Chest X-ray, PA view. Patient: 38 years old, sex F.
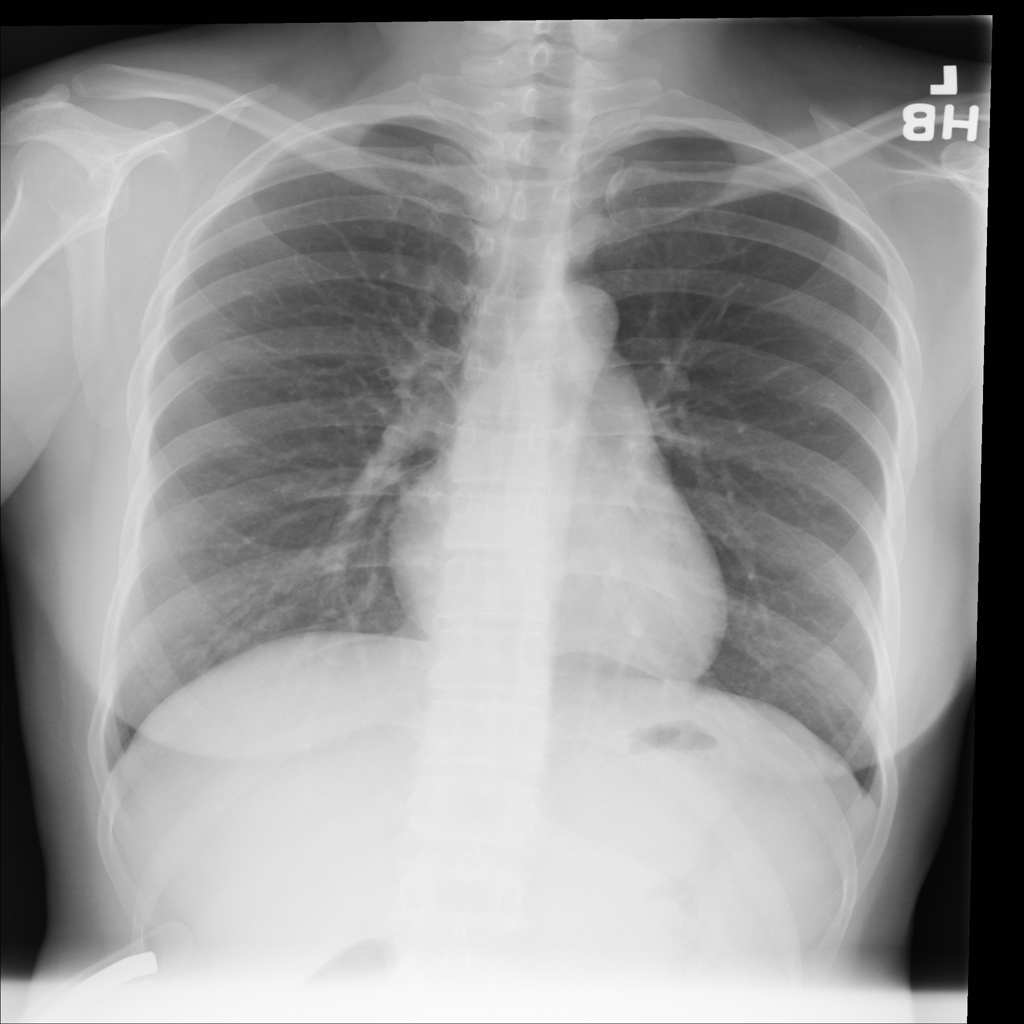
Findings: No Finding